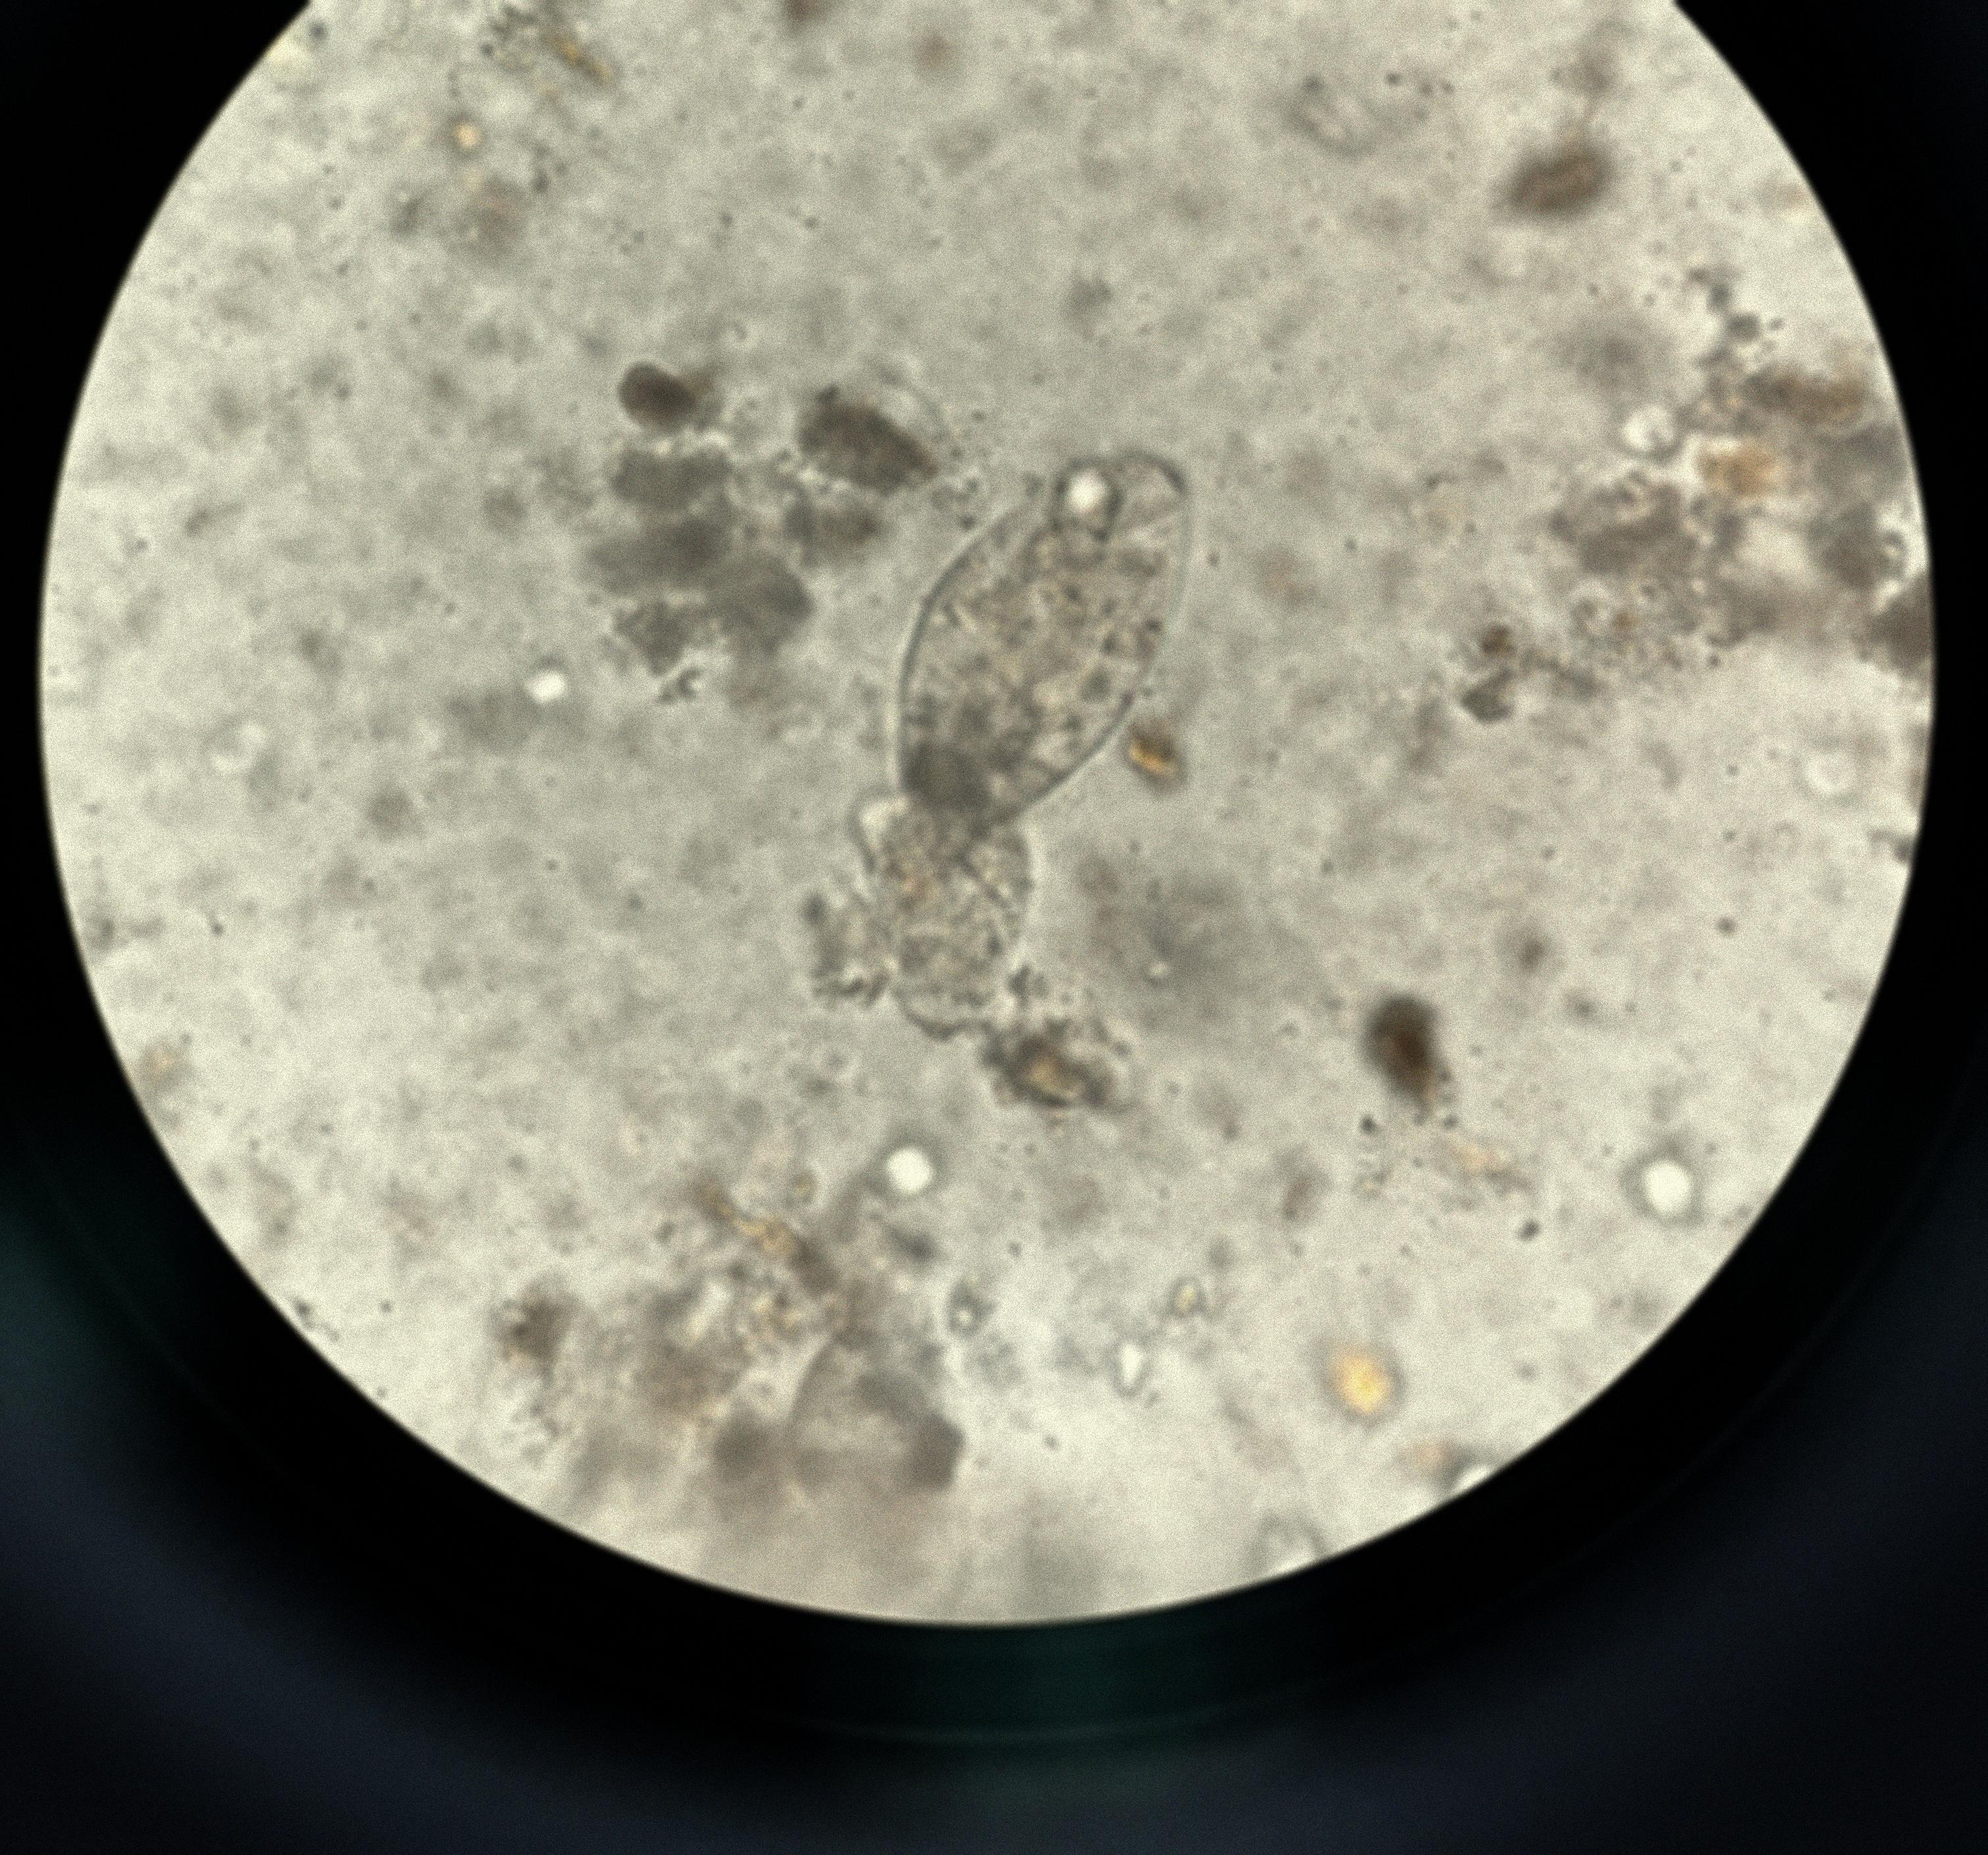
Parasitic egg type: Fasciolopsis buski